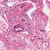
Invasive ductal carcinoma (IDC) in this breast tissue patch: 0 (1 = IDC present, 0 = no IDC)